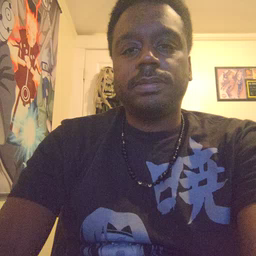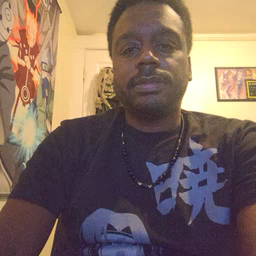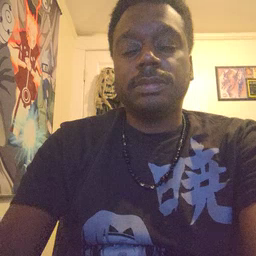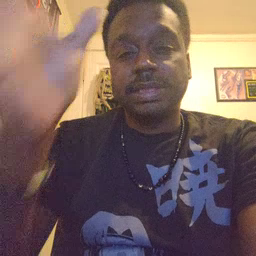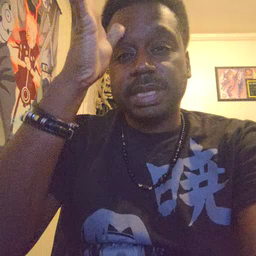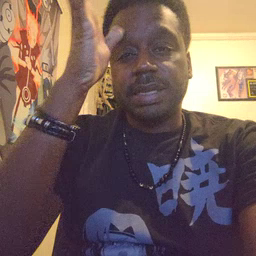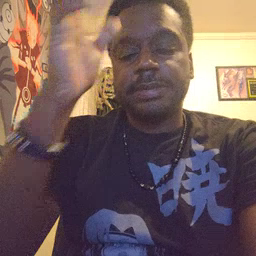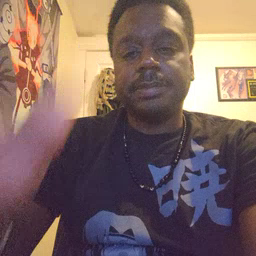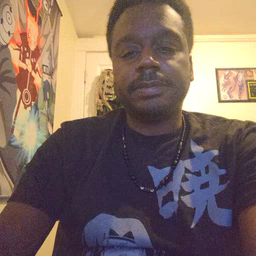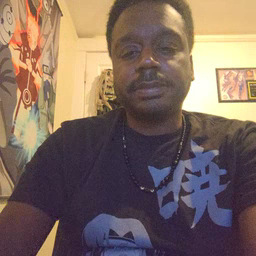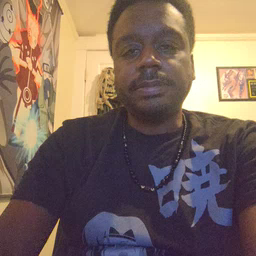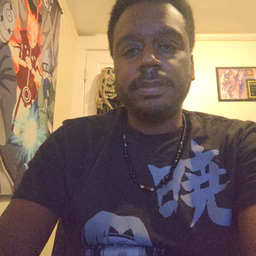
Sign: dad